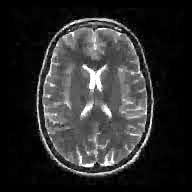
Label: notumor